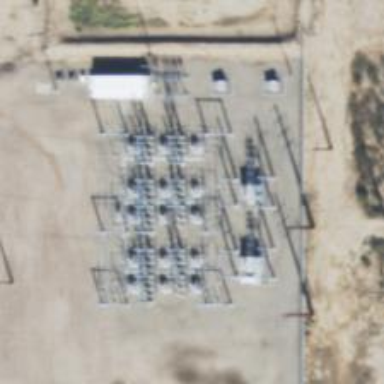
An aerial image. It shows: Switch for power supply.